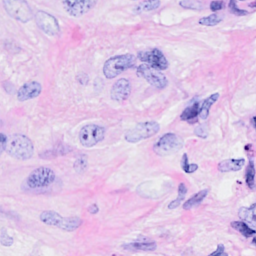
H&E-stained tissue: Breast